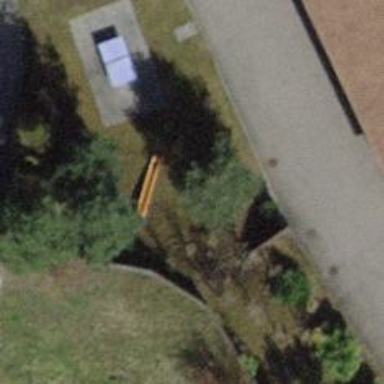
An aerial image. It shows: Playground with slide.